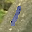
Label: 1